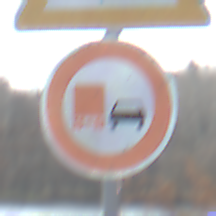
Verkehrszeichen: UeberholverbotKraftfahrzeuge
Zusatzzeichen oben: FlugbetriebRechts
Umgebung: Outdoor, Nature
Tageszeit: MorningAfternoon
Wetter: PartlyCloudy
Licht: Natural
Jahreszeit: NotSpecified
Kontrast: HighContrast